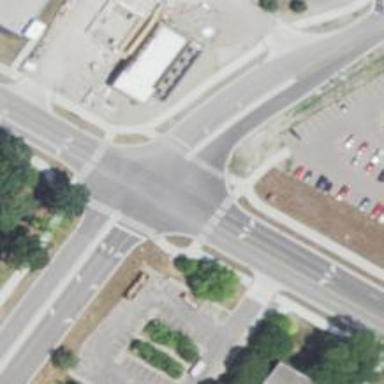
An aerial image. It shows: Marked footway crossing with zebra markings.